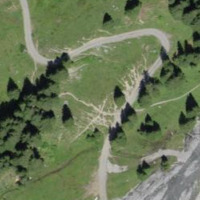
EUNIS habitat code: 24
Species observed at this site:
Autographa gamma
Euphorbia cyparissias